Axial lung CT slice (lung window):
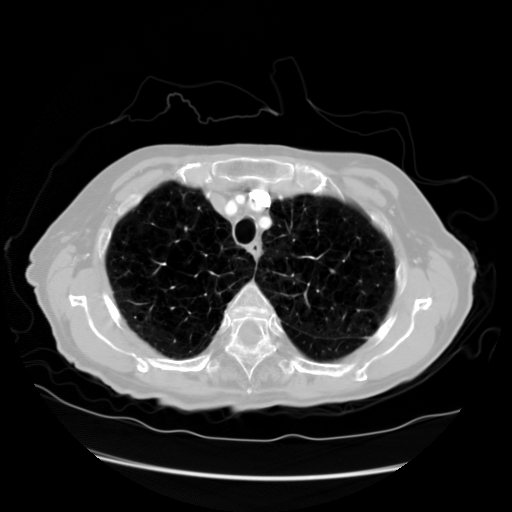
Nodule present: no